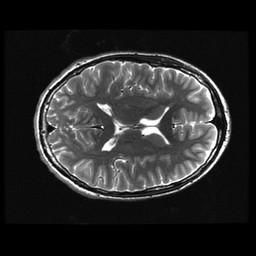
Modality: T2w
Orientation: axial
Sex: male
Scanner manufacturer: ge
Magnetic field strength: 3 T
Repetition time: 5 s
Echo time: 0.101 s